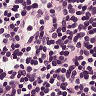
Metastatic tissue present: no